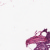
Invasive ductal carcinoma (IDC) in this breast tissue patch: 0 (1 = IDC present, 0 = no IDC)